Field crop: maize
Growth stage: 2
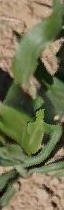
Species: maize